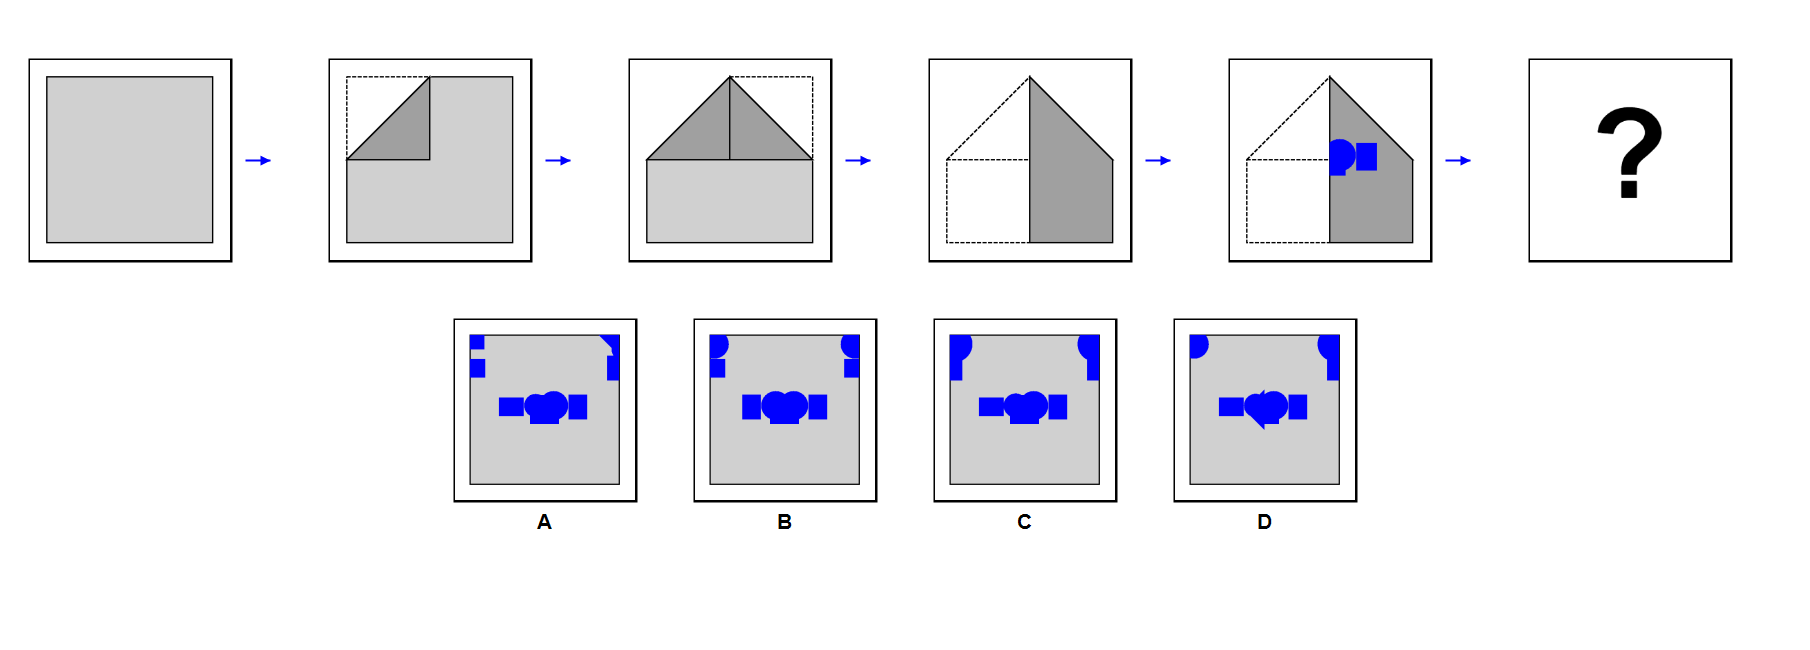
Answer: B